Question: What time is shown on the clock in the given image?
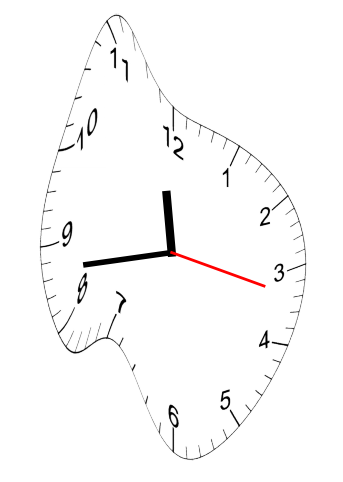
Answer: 11:43:17